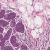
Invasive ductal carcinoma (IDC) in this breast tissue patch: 0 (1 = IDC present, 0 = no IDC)